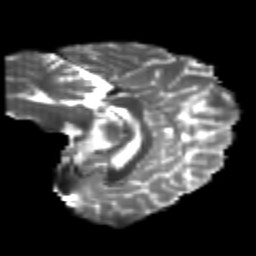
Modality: T2w
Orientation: sagittal
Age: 18
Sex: female
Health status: healthy
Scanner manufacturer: philips
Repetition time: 7.383 s
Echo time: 0.08599 s